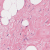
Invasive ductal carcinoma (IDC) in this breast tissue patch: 0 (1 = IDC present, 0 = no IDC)